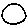
Label: circle